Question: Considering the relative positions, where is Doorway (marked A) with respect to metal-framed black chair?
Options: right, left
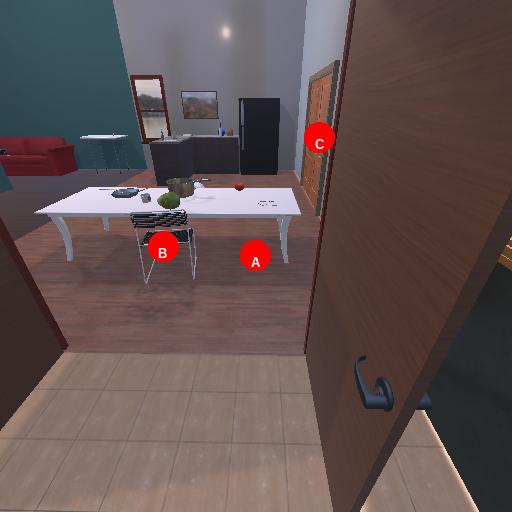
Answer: right